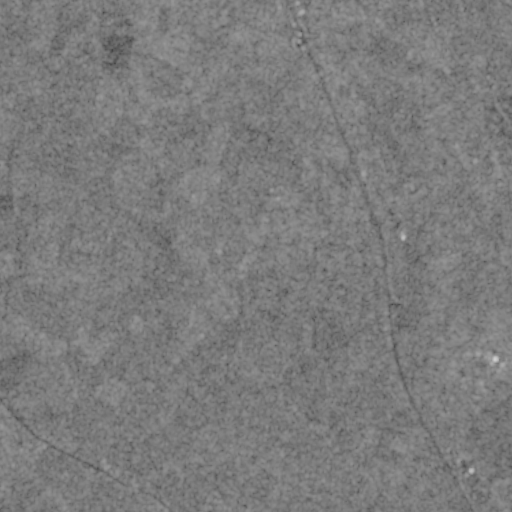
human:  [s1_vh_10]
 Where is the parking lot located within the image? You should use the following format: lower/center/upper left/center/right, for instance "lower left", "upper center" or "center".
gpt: The parking lot is located in the lower right of the image.
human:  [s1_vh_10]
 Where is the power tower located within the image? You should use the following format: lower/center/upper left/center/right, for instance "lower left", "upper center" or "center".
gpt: The power tower is located in the left of the image.
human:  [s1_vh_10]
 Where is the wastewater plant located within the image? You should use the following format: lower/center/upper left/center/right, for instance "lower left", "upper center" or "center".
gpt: The wastewater plant is located in the lower right of the image.
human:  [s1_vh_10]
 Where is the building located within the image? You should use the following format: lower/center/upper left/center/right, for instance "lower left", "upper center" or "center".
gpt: There is no building in the image.

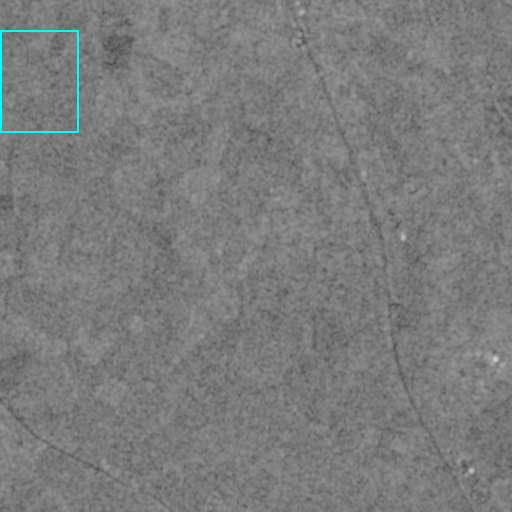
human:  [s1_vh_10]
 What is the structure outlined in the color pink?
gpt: There is no pink outline.
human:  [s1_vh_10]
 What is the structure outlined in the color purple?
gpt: There is no structure outlined in purple.